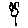
Label: flower